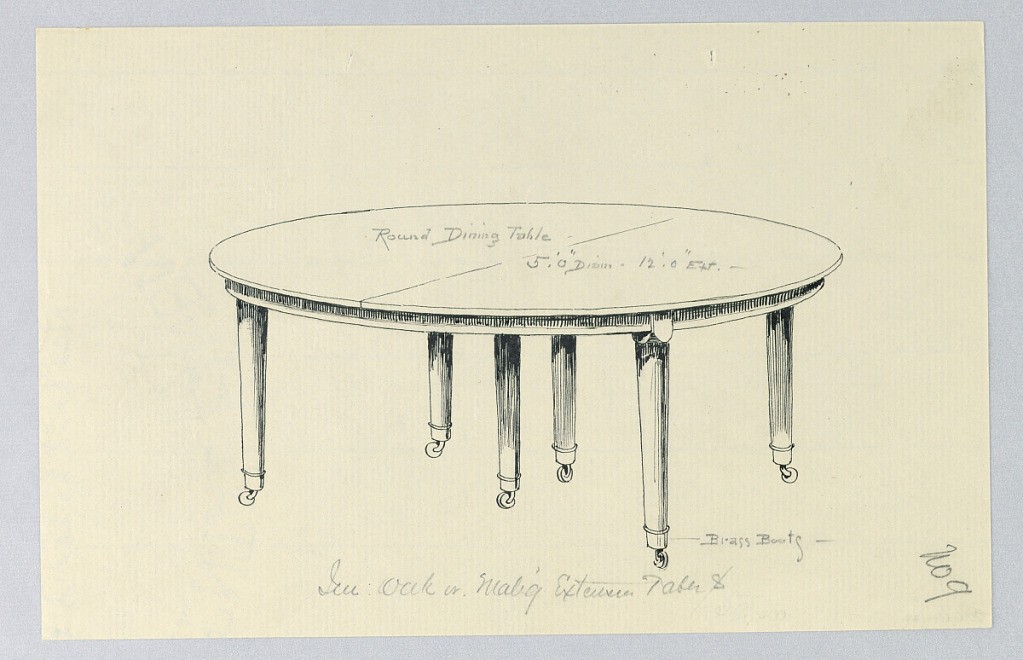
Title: Design for Six-Legged Round Dining Table
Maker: A.N. Davenport Co.
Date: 1900–05
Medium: Pen and black in , graphite on thin cream paper
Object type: Drawing
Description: Round table top with dividing stretcher running across center, raised on 6 plain, straight, tapering legs on cup casters; legs clustered in pairs, one pair at either end and one pair center.